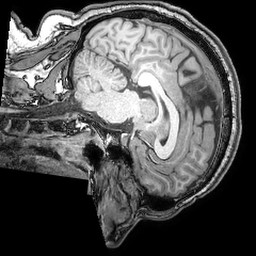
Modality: T1w
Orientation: sagittal
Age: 33
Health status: ill
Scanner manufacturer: philips
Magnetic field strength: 3 T
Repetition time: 0.007 s
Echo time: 0.0035 s